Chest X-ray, PA view. Patient: 66 years old, sex M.
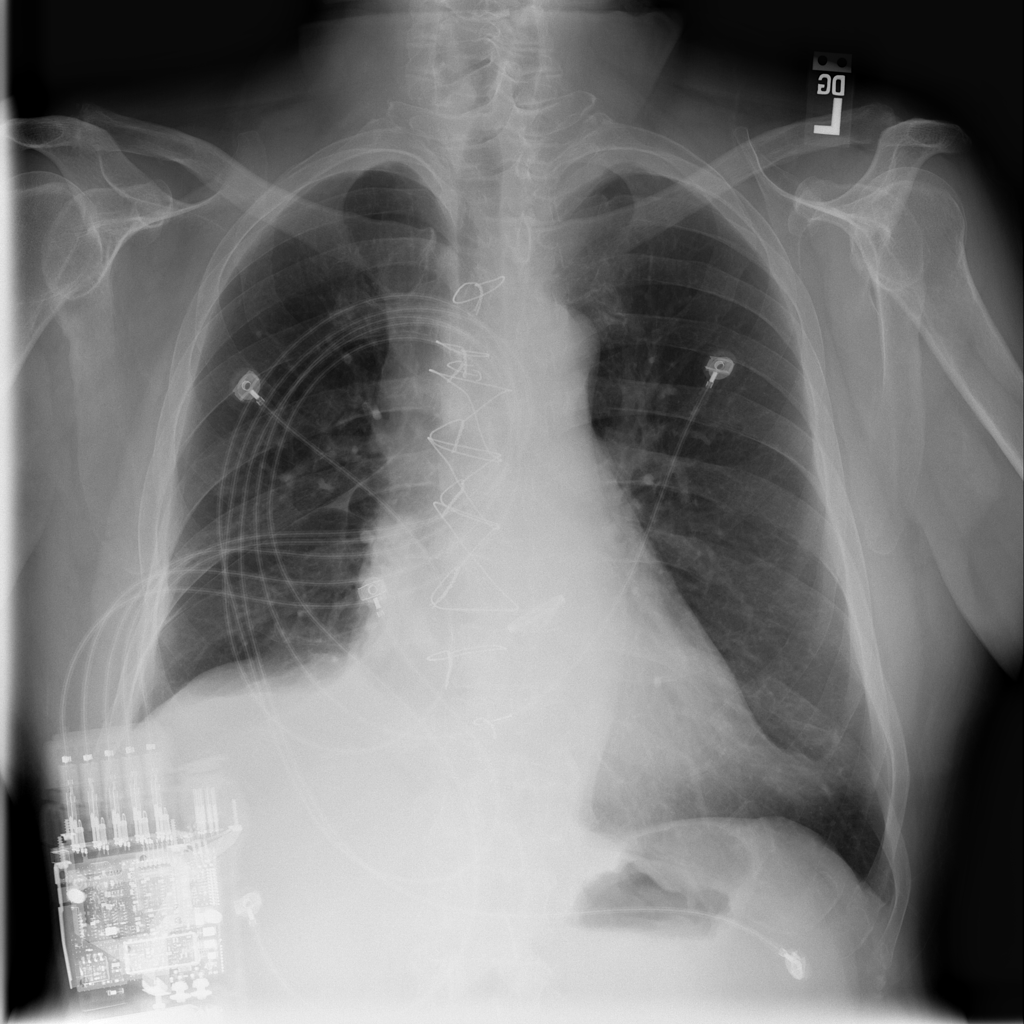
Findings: Atelectasis, Effusion, Pleural_Thickening